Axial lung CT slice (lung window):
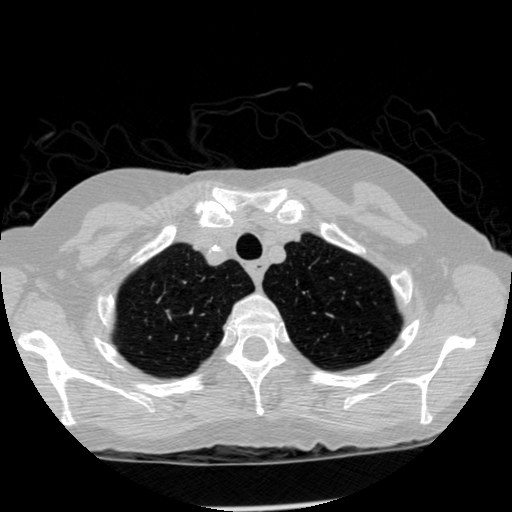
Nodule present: no